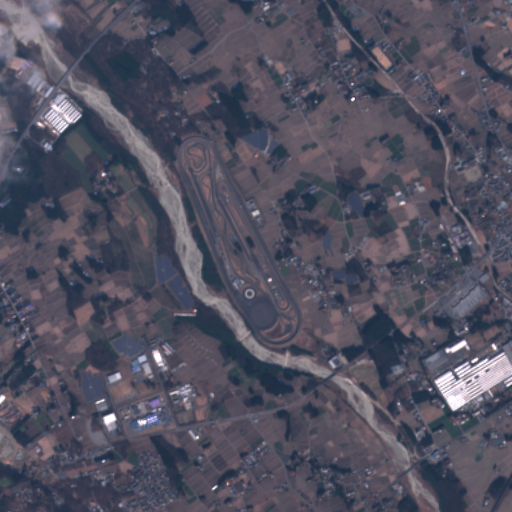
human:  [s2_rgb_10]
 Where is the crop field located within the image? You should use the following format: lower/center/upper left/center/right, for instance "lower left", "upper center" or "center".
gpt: The crop field is located in the lower right of the image.
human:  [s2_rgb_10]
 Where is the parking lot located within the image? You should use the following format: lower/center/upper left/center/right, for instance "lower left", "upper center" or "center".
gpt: The parking lot is located in the center right of the image.
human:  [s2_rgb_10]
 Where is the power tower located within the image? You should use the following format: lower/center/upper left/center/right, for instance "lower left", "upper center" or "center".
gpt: The power tower is located in the lower left of the image.
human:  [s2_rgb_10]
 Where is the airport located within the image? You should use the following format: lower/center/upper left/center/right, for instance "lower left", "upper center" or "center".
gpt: There is no airport in the image.